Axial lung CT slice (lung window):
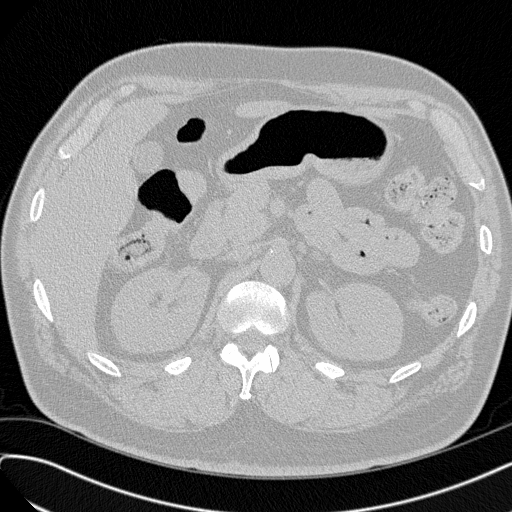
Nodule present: no